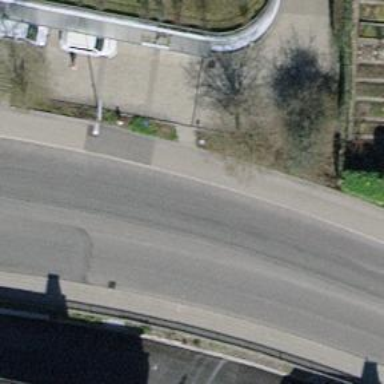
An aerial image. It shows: Tertiary road with asphalt surface. There are separate sidewalks on both sides.